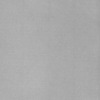
Label: dusty